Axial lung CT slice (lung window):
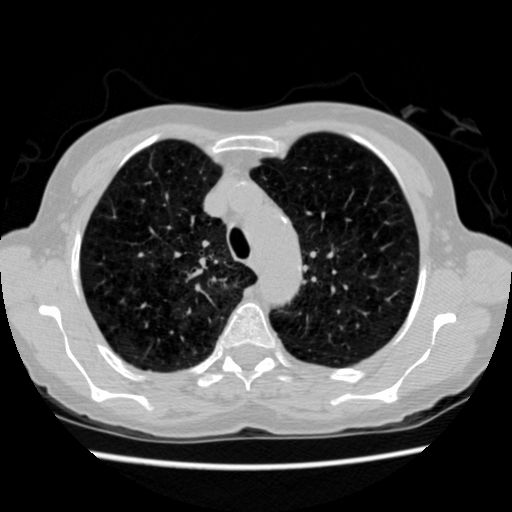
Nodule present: no